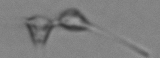
Label: Asterionellopsis_glacialis